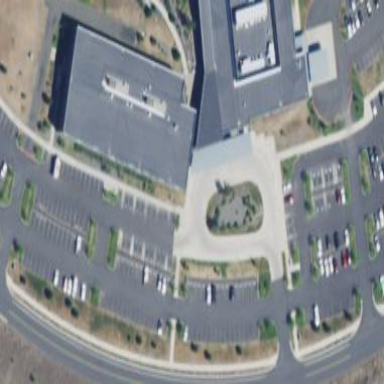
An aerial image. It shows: Commercial building that houses clinic providing healthcare services.